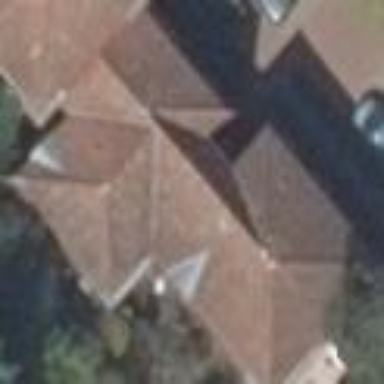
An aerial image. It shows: Residential building with white exterior. The roof is covered with red roof tiles.